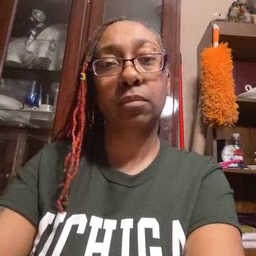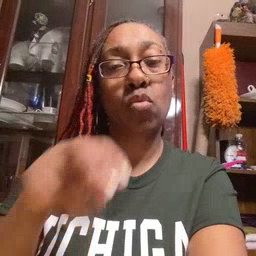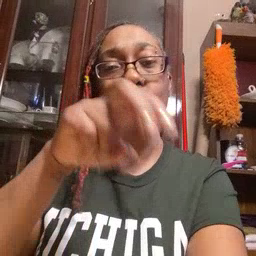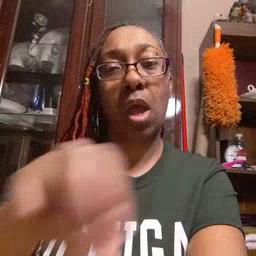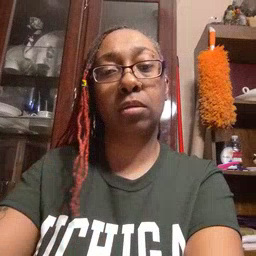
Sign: ride